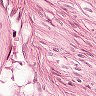
Metastatic tissue present: no